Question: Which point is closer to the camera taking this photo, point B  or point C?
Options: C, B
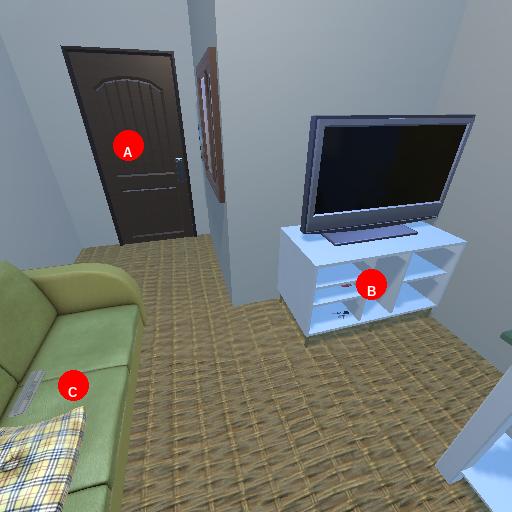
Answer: C